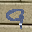
Label: 9